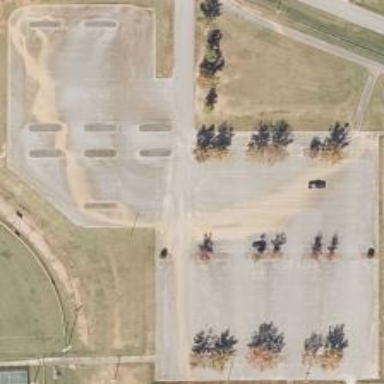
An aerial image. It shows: Parking area.